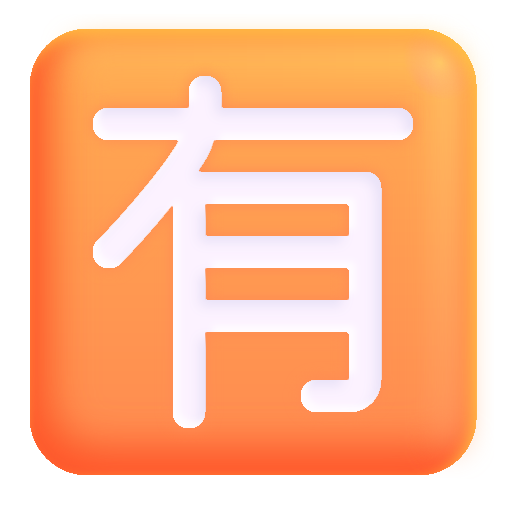
japanese not free of charge button color